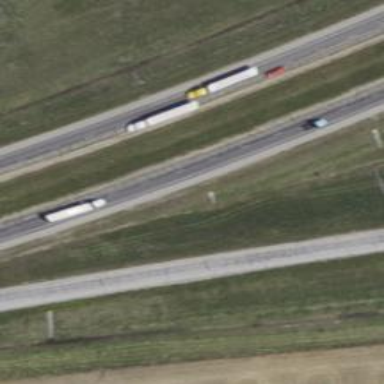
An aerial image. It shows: Motorway link.